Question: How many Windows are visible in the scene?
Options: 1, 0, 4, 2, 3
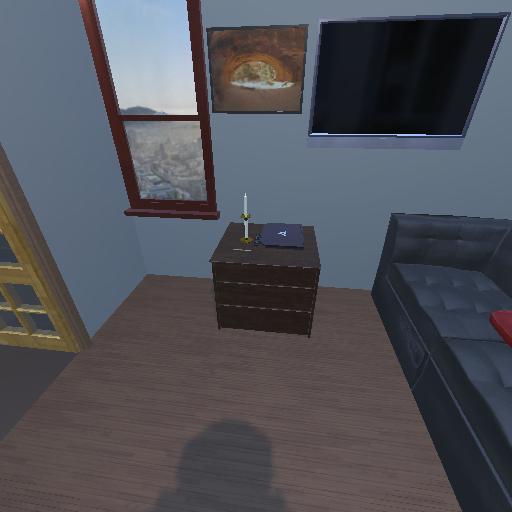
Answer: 1